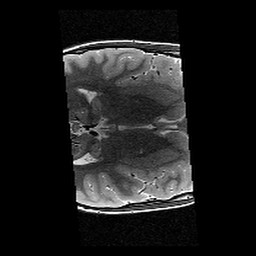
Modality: T2w
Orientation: axial
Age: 13
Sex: male
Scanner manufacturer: siemens
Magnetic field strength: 3 T
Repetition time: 9.23 s
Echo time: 0.067 s